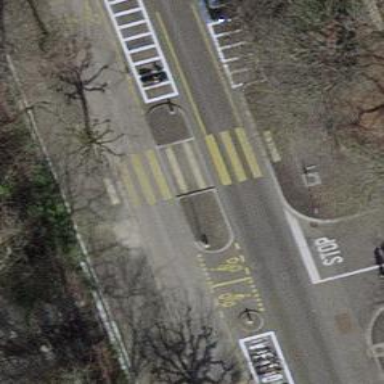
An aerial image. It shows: Uncontrolled road crossing with pedestrian island.